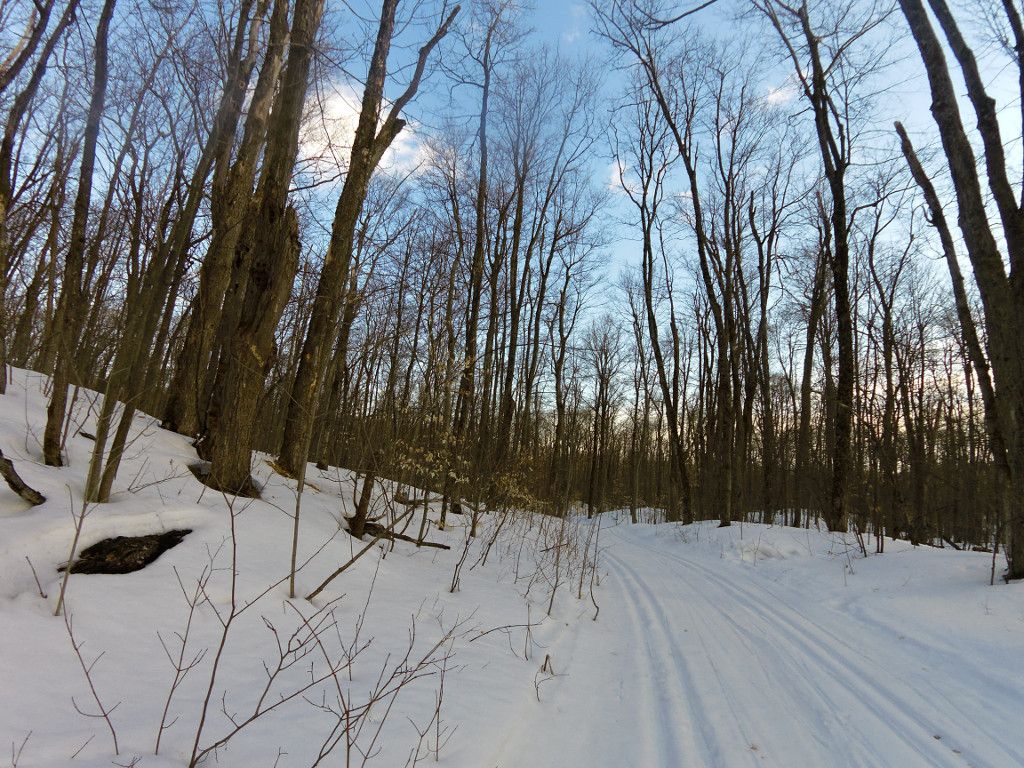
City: ottawa-gatineau